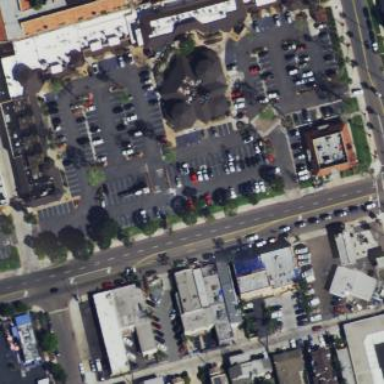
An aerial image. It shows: Commercial building.